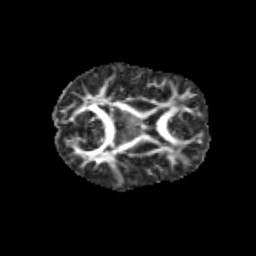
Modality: FA
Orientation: axial
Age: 9
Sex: female
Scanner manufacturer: siemens
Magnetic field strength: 3 T
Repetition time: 3.8 s
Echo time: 0.07 s